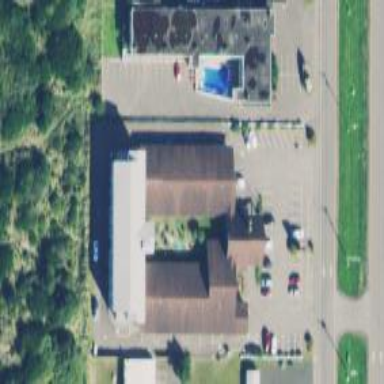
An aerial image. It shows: Hotel.